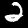
Digit: 2